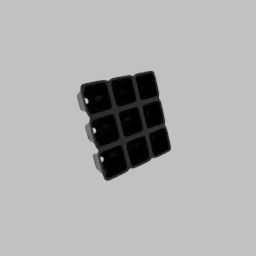
Label: tools